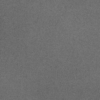
Label: dusty